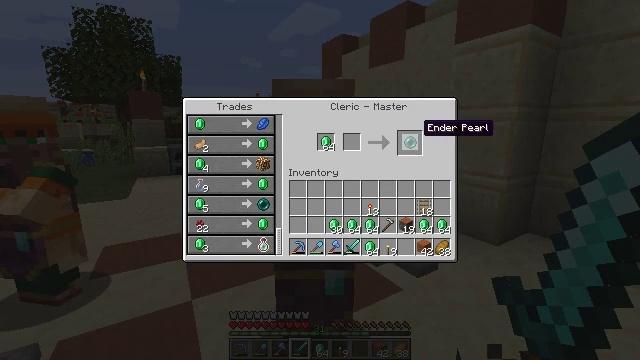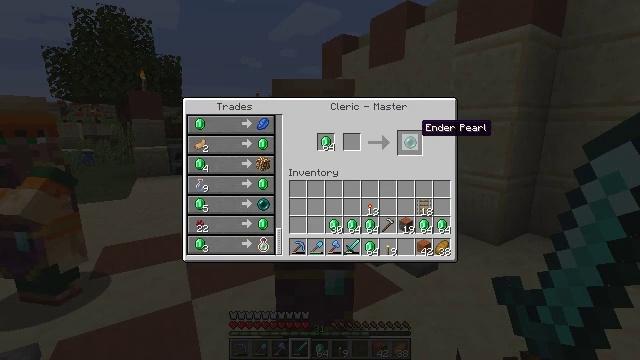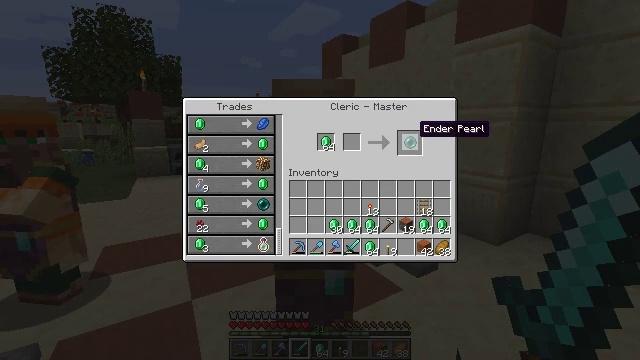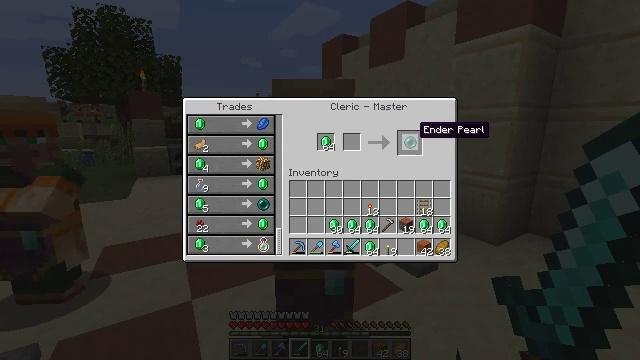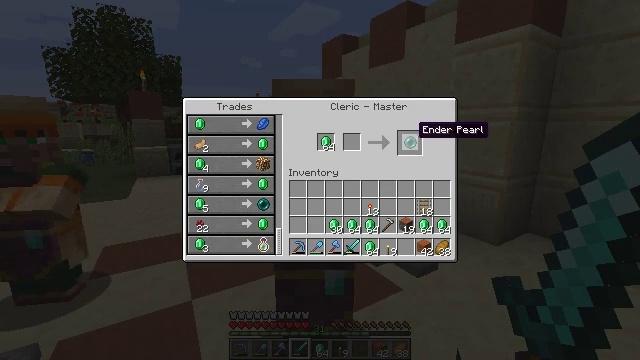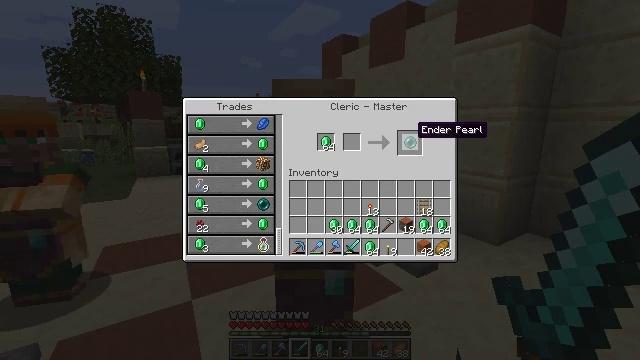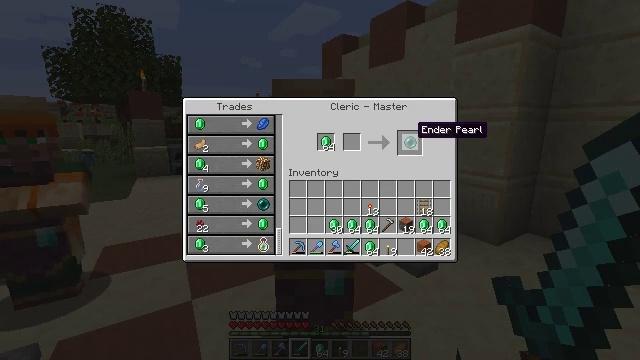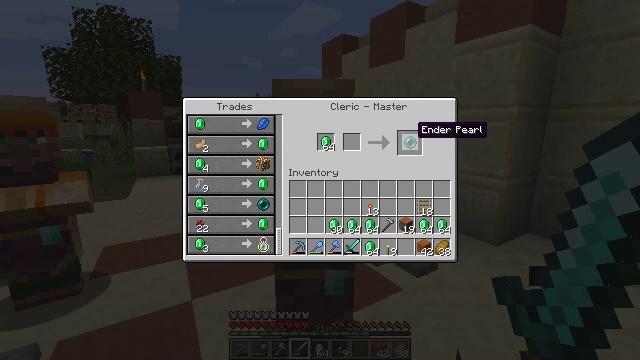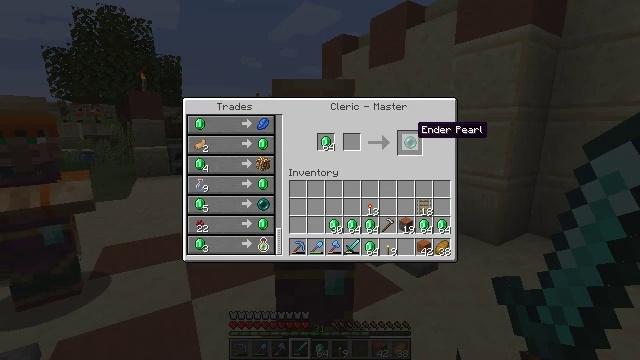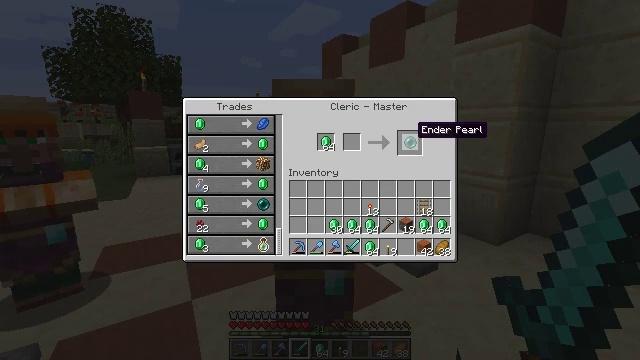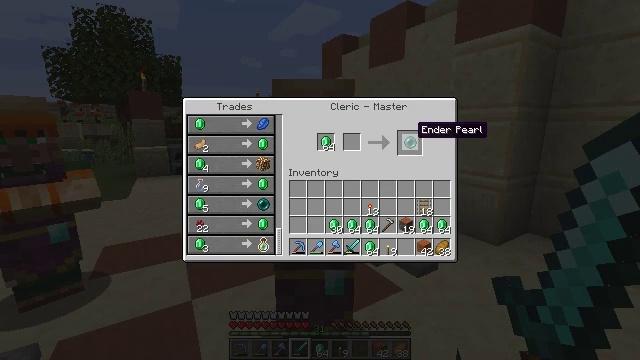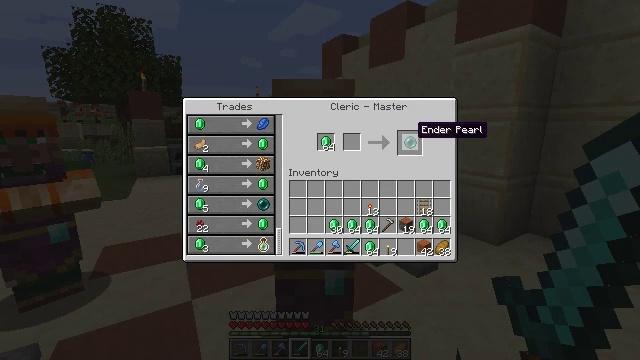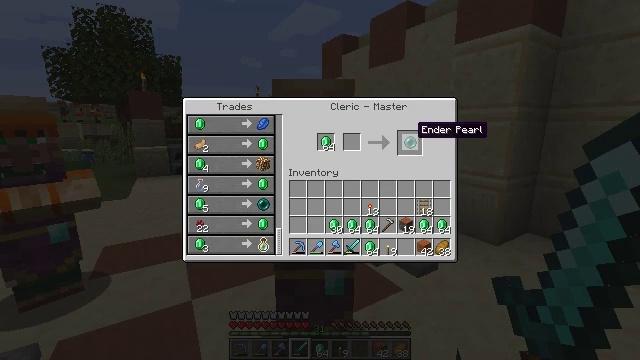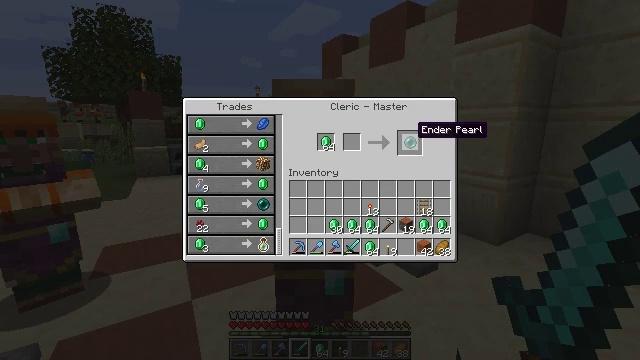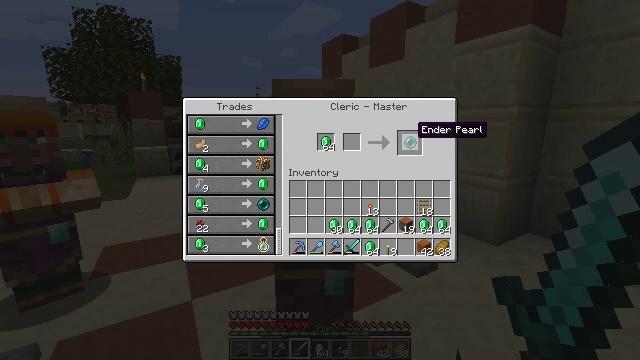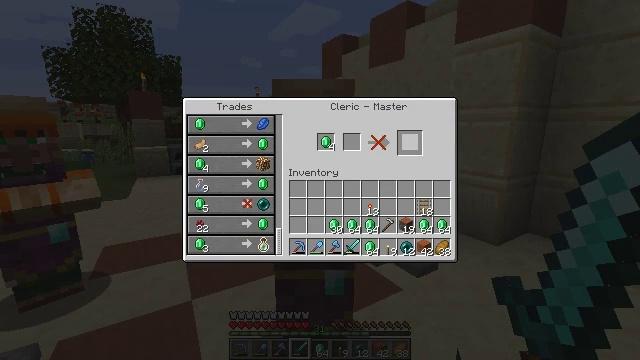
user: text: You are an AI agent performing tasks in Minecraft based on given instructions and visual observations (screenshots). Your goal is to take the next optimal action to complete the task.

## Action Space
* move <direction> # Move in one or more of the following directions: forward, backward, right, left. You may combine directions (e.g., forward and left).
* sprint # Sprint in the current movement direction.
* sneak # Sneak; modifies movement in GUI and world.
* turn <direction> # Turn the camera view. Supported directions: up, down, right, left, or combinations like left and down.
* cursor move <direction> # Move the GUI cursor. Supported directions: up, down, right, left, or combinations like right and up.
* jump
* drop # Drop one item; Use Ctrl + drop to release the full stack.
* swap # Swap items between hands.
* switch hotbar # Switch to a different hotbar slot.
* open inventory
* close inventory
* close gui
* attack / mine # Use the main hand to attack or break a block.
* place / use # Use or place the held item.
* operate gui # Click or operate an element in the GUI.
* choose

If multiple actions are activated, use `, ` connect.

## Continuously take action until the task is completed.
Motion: motion action
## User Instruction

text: Make an ender pearl.
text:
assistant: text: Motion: sneak
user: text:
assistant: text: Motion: sneak
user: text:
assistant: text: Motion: sneak
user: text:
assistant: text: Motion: sneak
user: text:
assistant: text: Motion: sneak
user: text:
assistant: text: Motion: sneak
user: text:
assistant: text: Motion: sneak
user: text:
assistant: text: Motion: sneak
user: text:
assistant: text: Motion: sneak
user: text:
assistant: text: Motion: sneak
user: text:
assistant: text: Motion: sneak
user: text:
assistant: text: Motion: sneak
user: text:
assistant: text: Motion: sneak
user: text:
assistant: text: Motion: sneak
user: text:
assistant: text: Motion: sneak, operate gui
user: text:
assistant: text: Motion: sneak, operate gui
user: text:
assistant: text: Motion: sneak, operate gui
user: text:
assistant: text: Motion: sneak, operate gui
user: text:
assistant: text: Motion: sneak
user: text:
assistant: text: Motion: sneak
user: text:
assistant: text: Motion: sneak
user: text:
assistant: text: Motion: sneak
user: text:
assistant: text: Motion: sneak
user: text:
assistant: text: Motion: sneak
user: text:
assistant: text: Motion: sneak
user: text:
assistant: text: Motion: sneak
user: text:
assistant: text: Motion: sneak
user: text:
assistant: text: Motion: sneak
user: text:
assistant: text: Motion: sneak
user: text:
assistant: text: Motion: sneak